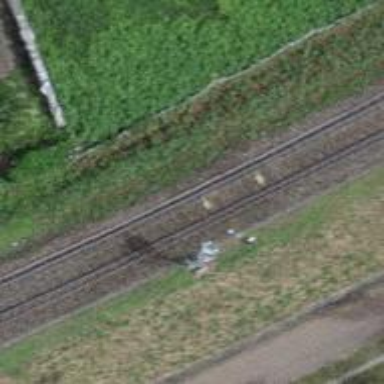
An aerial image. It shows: Railway signal.